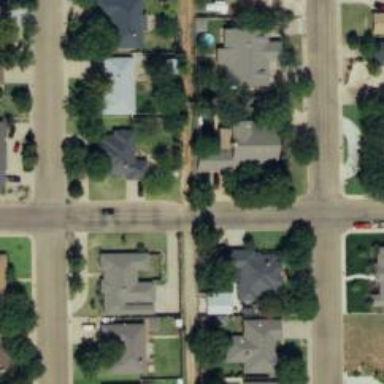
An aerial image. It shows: Alleyway designated as service road.